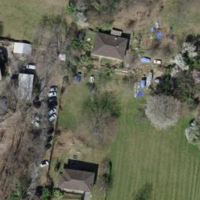
EUNIS habitat code: 55
Species observed at this site:
Symphyotrichum novae-angliae